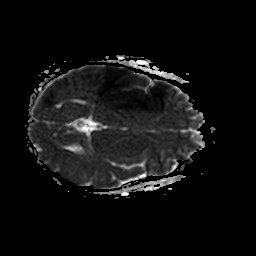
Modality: ADC
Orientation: axial
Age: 31
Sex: female
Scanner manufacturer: philips
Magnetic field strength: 1.5 T
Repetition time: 4.81 s
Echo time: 0.07764 s